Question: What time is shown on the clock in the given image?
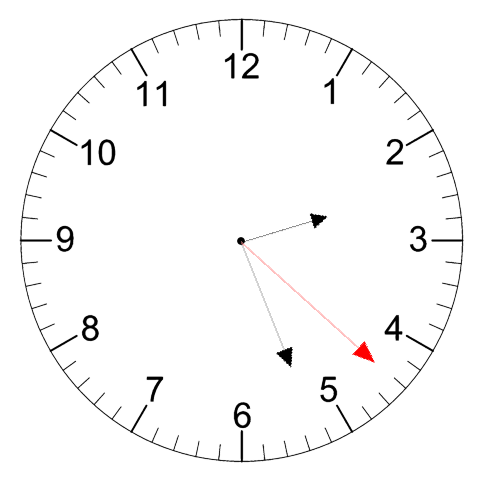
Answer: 02:26:22